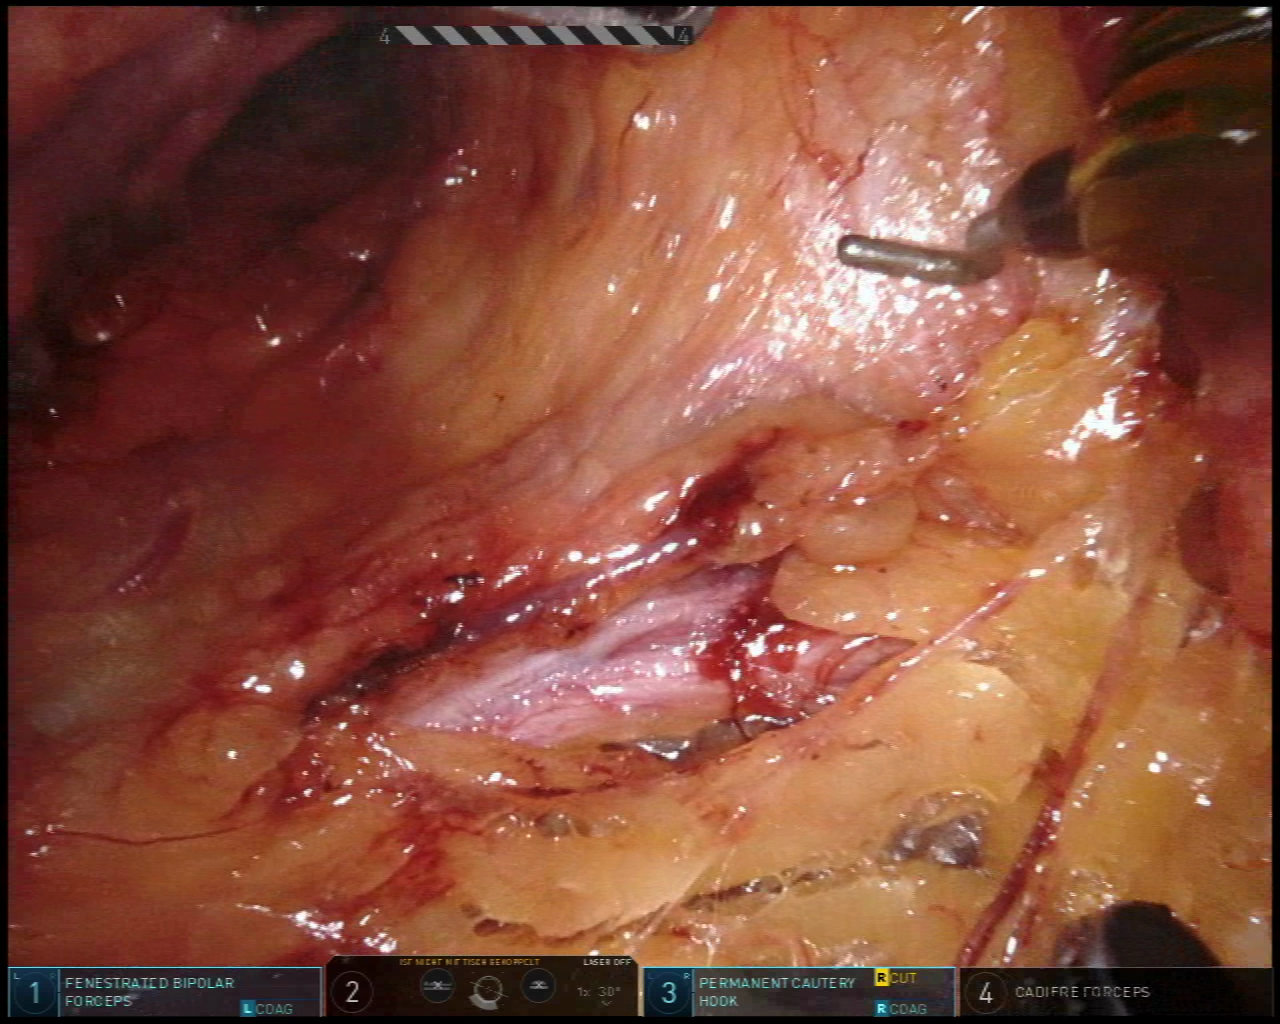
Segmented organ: ureter
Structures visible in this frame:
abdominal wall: no
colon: no
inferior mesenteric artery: no
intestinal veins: no
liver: no
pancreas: no
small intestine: no
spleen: no
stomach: no
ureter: yes
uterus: no
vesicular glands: no